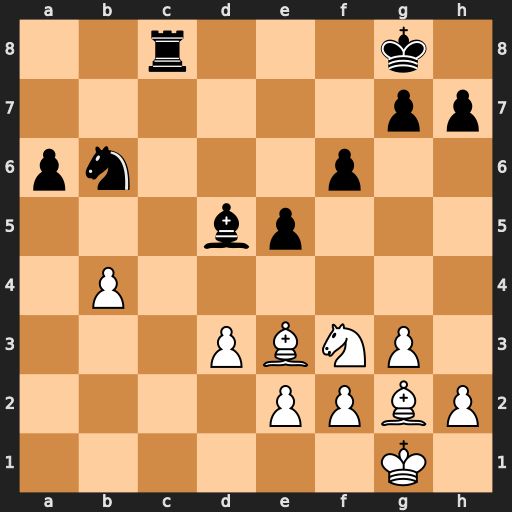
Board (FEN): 2r3k1/6pp/pn3p2/3bp3/1P6/3PBNP1/4PPBP/6K1
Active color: w
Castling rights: -
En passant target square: -
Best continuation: Bxb6 Rc1+ Bf1